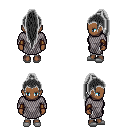
a pixel art fantasy rpg character, female body template, human, dark skin, chain mail, white pants, gray extra-long topknot hairstyle, cloth bracers, white slippers, four views (front, back, left, right), 2x2 character sprite sheet, small pixel art, hard edges, no anti-aliasing